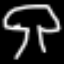
Label: mushroom